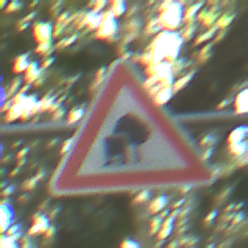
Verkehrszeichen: UnzureichendesLichtraumprofil
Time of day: Midday
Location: Outdoor (Nature)
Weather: Clear
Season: NotSpecified
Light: Natural